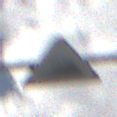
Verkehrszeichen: Steigung10
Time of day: Midday
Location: Outdoor (Nature)
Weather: PartlyCloudy
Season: NotSpecified
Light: Natural